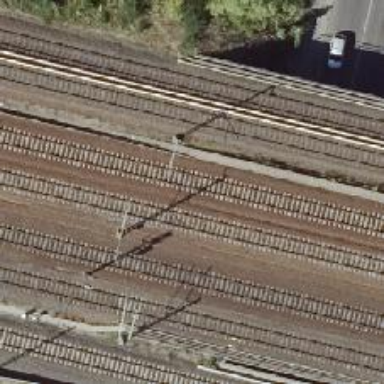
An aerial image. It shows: Railway bridge with electrified contact lines.